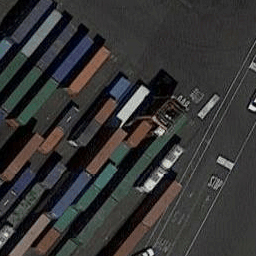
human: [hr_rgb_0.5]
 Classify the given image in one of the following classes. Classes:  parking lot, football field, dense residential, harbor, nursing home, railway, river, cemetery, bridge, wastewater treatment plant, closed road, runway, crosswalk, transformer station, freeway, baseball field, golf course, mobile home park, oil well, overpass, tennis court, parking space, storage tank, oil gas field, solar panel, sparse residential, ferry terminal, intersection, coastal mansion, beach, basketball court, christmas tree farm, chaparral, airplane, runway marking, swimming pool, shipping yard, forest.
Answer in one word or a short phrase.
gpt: shipping yard